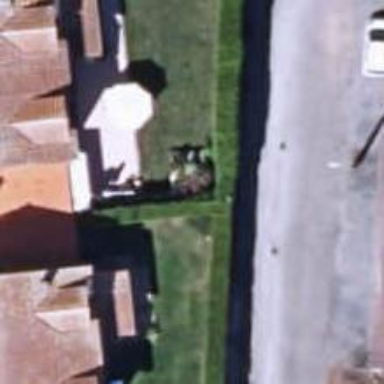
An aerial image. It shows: Fence is in the image.